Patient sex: M
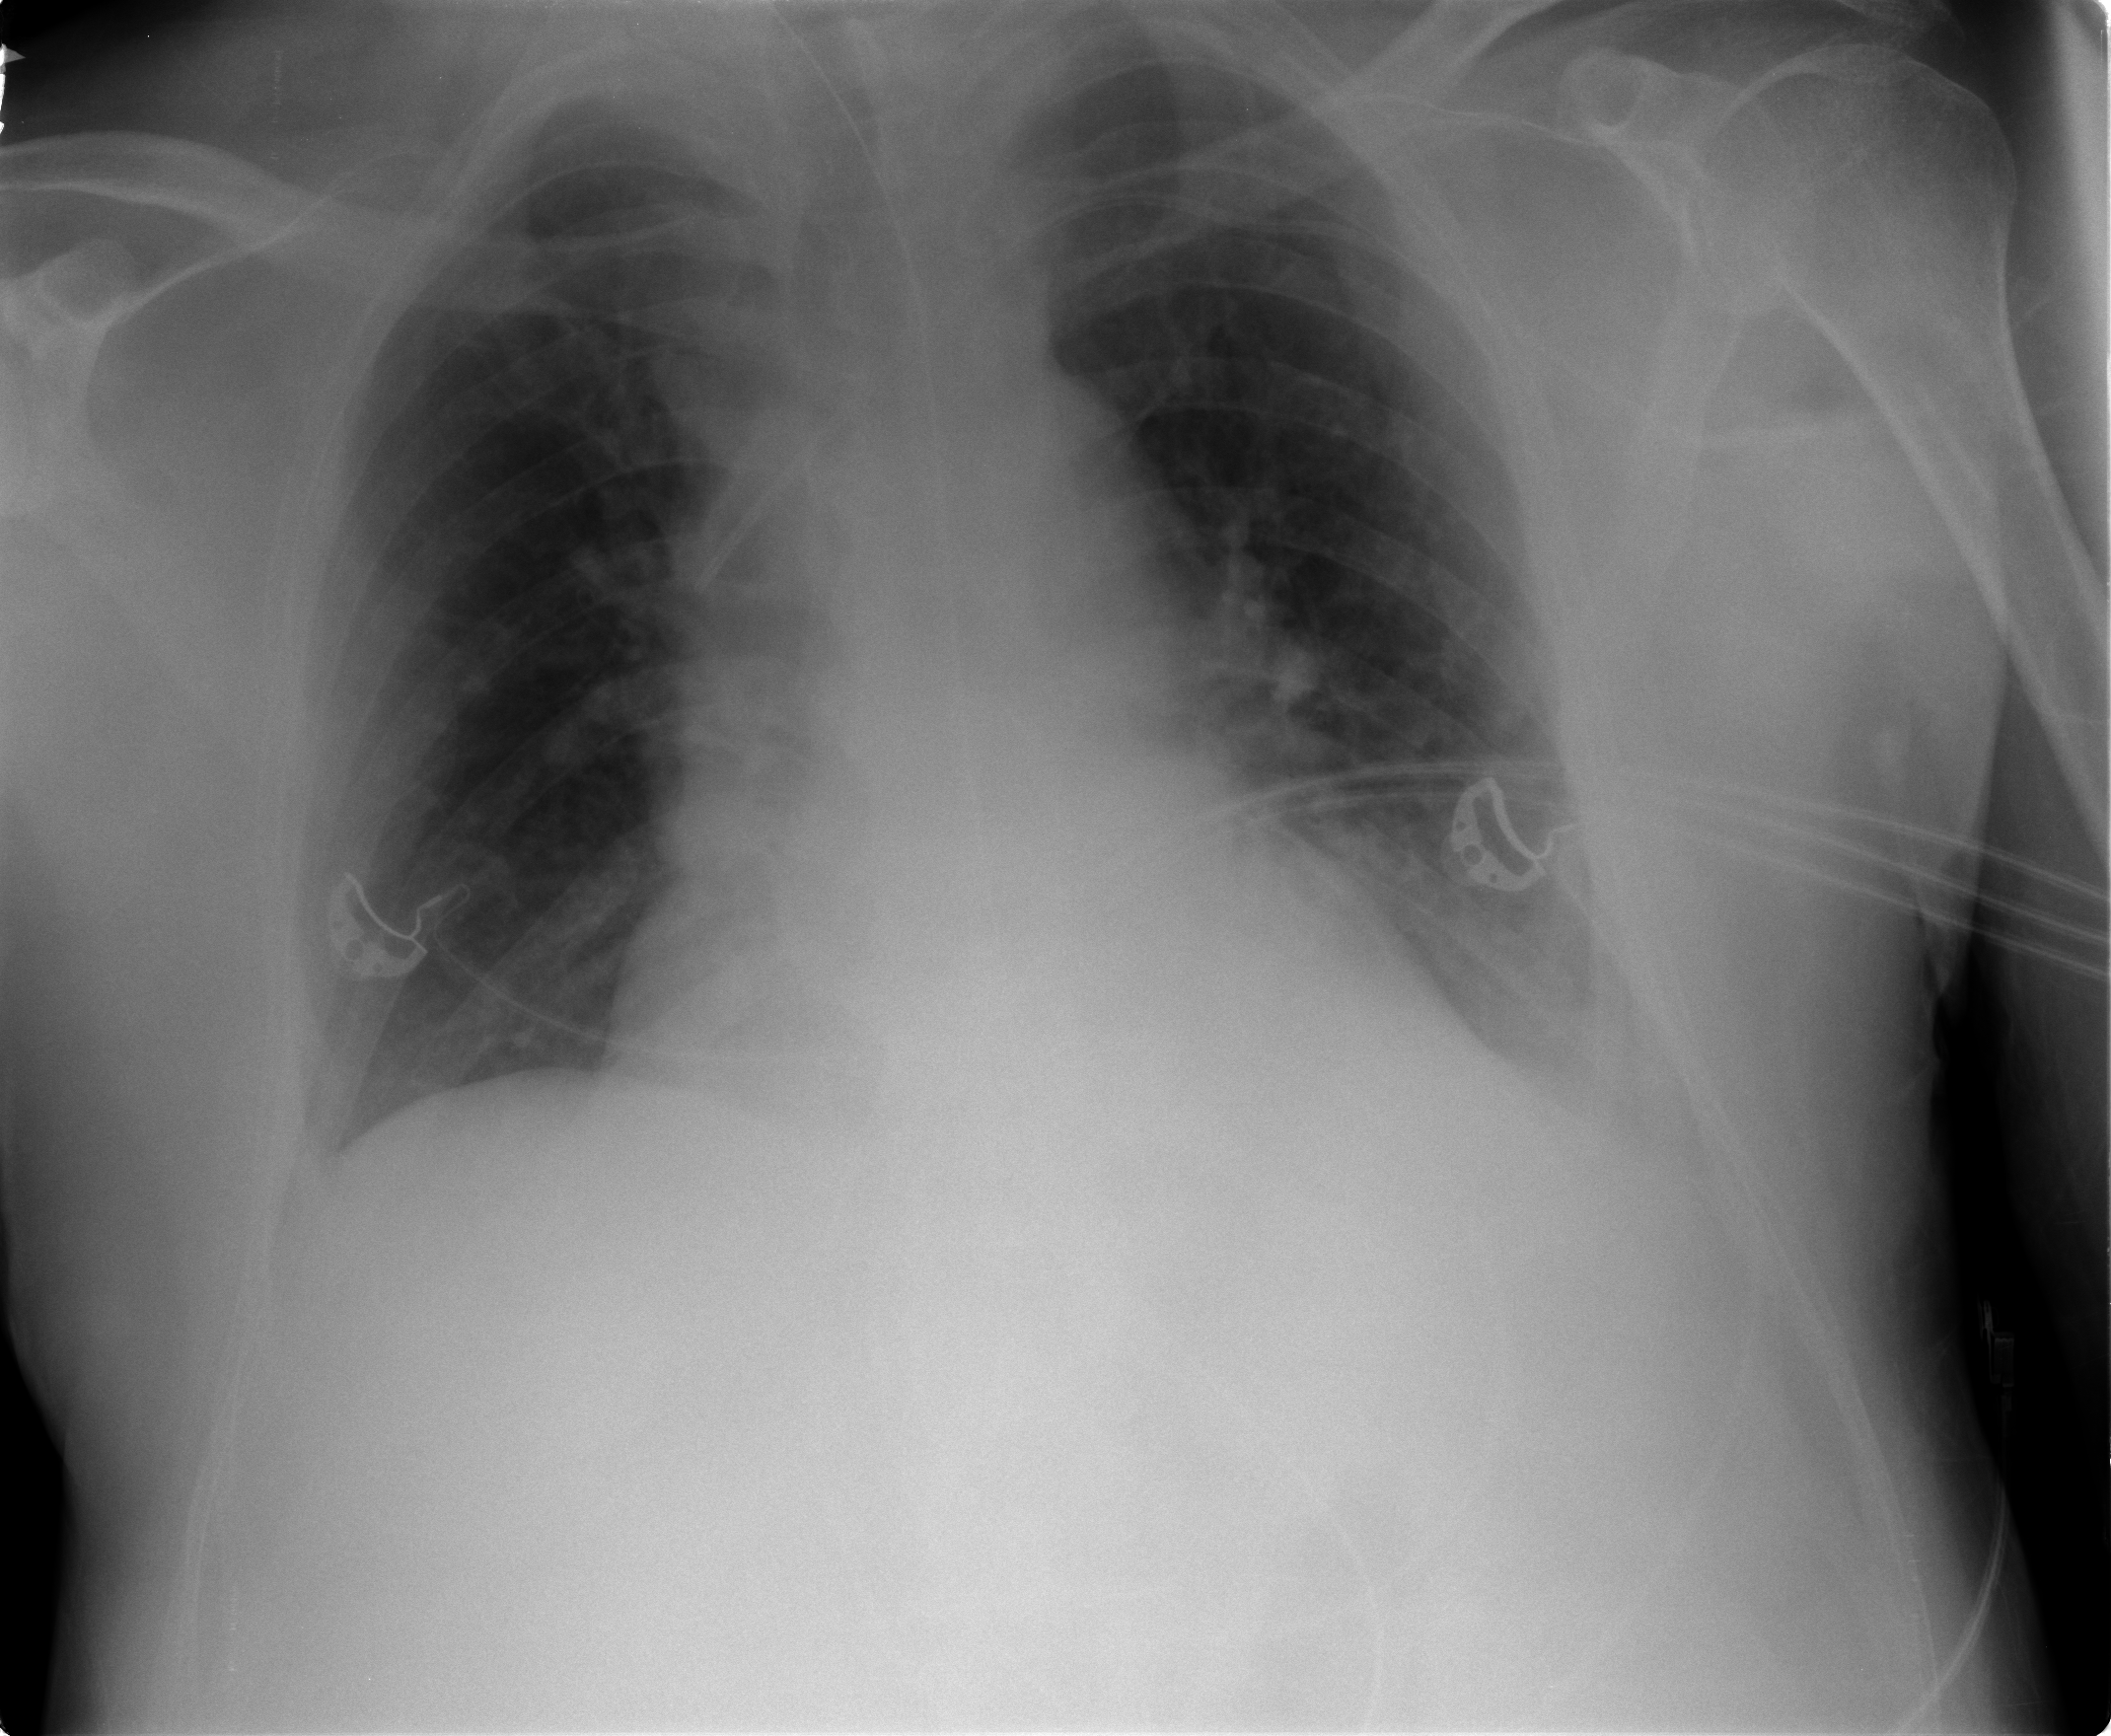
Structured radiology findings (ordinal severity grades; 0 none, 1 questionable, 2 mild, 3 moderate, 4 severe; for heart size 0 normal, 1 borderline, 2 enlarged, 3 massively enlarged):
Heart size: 0
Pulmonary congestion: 0
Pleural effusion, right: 0
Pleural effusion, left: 2
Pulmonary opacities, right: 0
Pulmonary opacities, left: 0
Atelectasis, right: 0
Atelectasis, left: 0